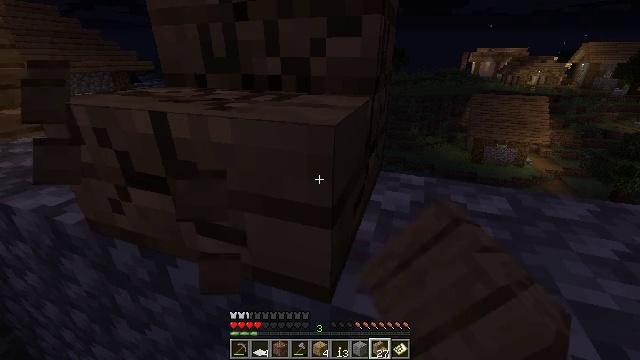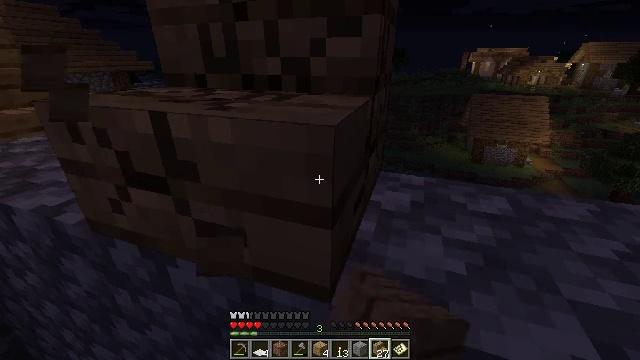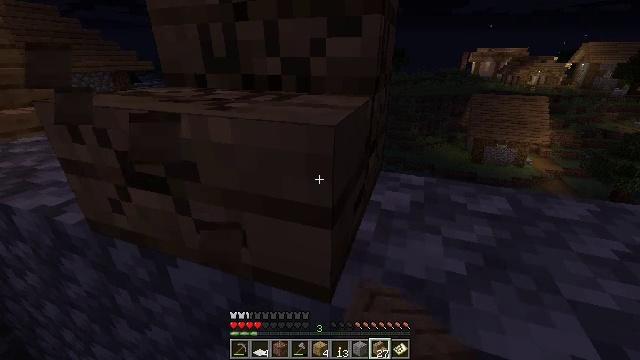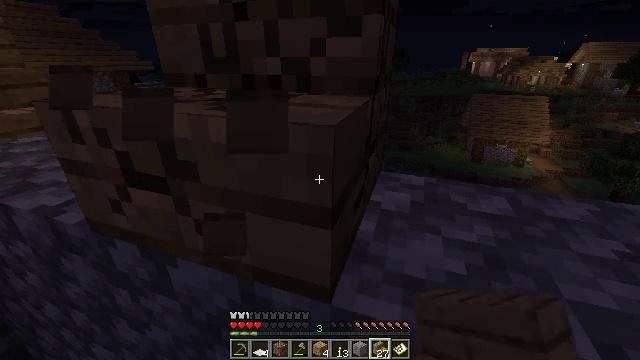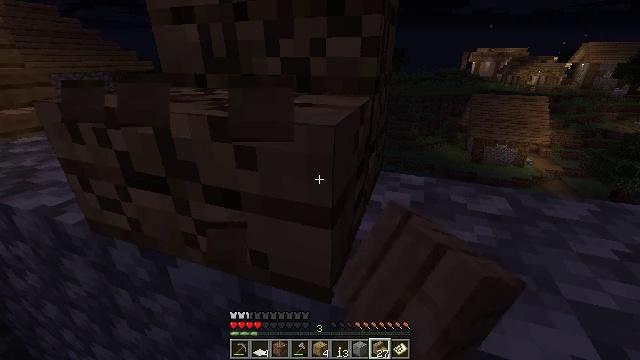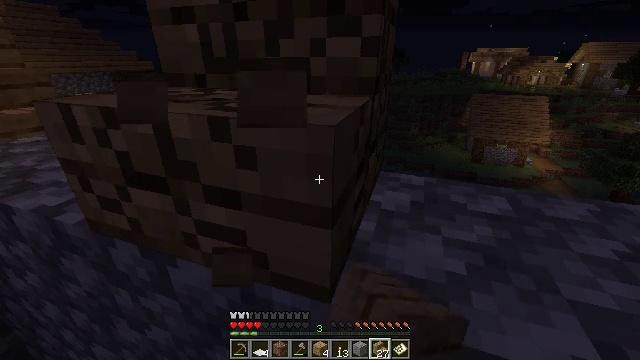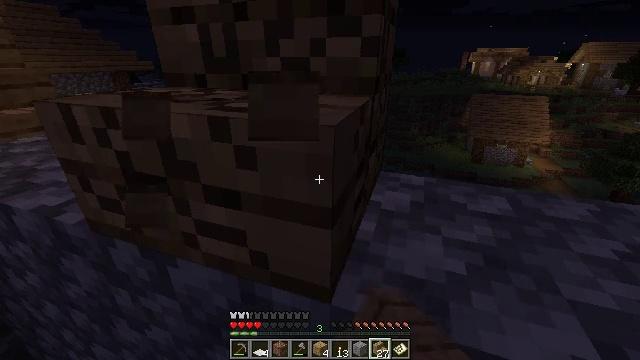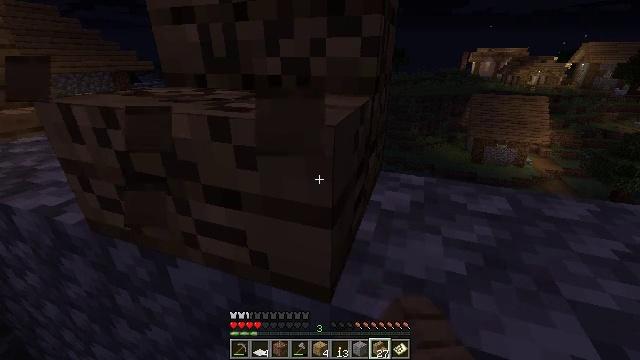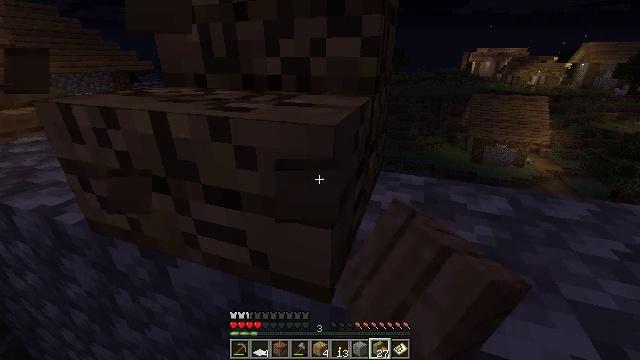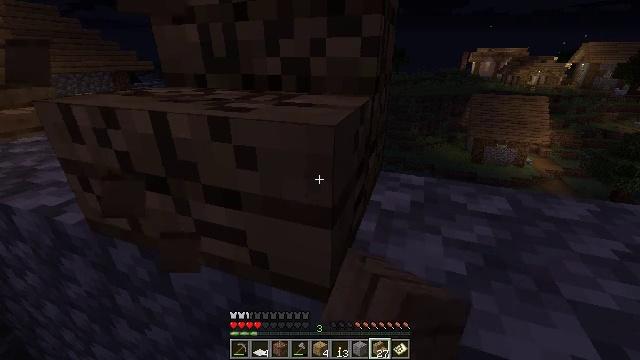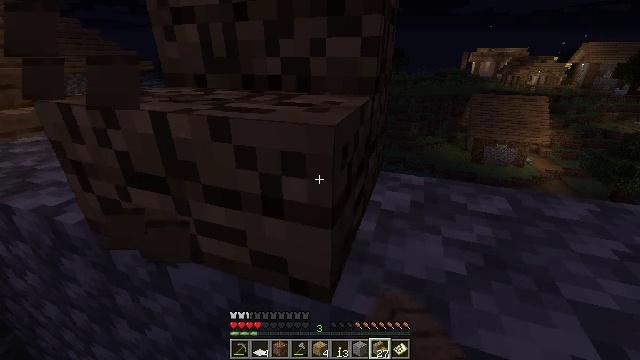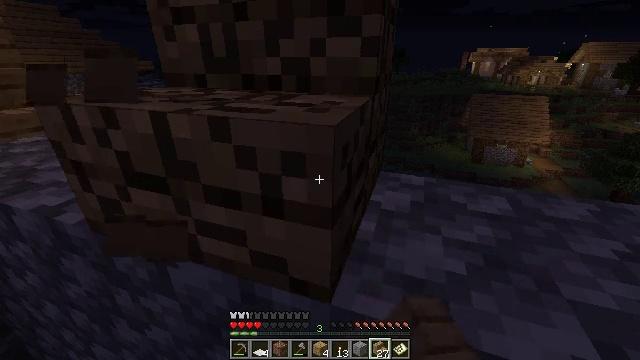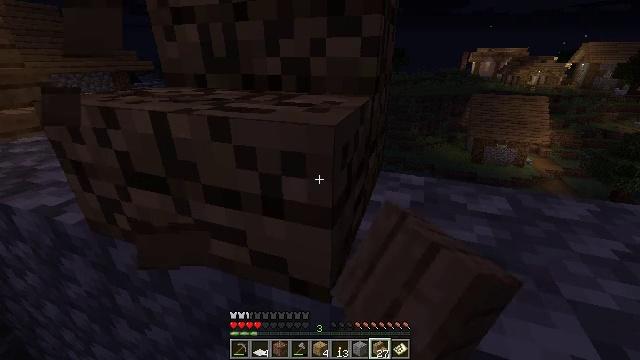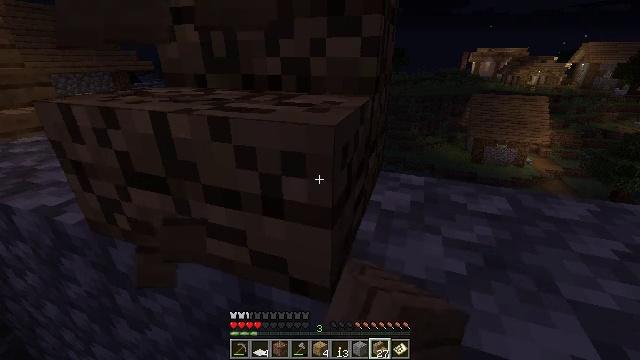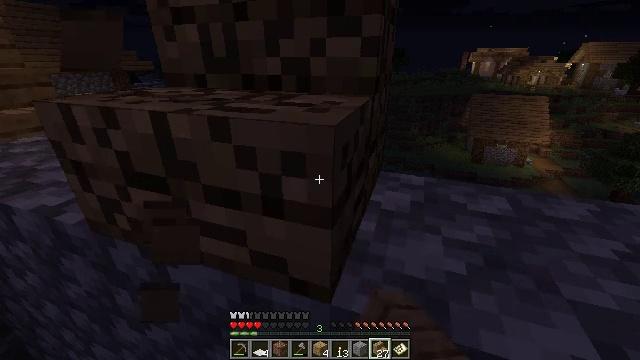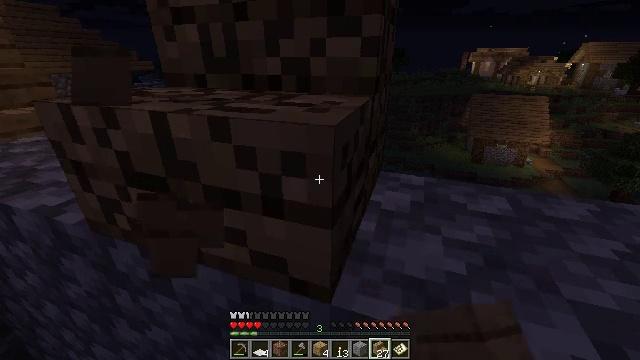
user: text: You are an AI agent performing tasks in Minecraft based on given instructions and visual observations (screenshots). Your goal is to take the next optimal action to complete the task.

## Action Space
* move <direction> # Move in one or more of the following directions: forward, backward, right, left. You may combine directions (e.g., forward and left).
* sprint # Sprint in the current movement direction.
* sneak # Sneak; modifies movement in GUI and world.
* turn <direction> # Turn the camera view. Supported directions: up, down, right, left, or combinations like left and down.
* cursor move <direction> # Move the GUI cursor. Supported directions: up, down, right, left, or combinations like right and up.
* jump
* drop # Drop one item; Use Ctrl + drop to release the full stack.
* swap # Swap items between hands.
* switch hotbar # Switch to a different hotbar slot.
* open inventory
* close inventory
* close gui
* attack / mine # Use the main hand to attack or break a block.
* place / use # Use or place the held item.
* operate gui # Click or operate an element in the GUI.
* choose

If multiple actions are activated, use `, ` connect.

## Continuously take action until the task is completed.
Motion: motion action
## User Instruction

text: Break the oak stairs.
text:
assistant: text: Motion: attack / mine
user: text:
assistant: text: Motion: attack / mine
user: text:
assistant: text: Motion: attack / mine
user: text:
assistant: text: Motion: attack / mine
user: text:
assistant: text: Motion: attack / mine
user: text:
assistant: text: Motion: attack / mine
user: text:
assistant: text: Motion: attack / mine
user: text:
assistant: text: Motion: attack / mine
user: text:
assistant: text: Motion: attack / mine
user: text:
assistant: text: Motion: attack / mine
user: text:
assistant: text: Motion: attack / mine
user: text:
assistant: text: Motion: attack / mine
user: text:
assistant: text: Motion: attack / mine
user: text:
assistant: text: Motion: attack / mine
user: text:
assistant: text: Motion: attack / mine
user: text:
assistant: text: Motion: attack / mine
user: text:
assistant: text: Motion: attack / mine
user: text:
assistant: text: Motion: attack / mine
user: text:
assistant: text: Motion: attack / mine
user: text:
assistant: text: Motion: attack / mine
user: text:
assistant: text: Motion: attack / mine